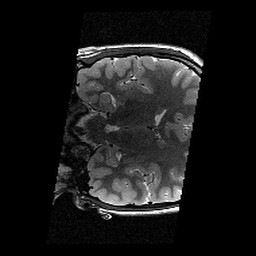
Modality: T2w
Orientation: coronal
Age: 14
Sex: female
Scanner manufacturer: siemens
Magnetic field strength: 3 T
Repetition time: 9.23 s
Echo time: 0.067 s